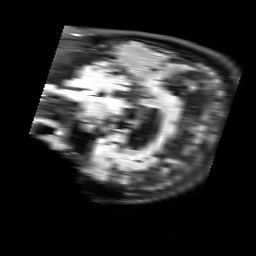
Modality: FLAIR
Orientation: sagittal
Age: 69
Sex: male
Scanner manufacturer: philips
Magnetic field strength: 3 T
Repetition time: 11 s
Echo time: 0.125 s